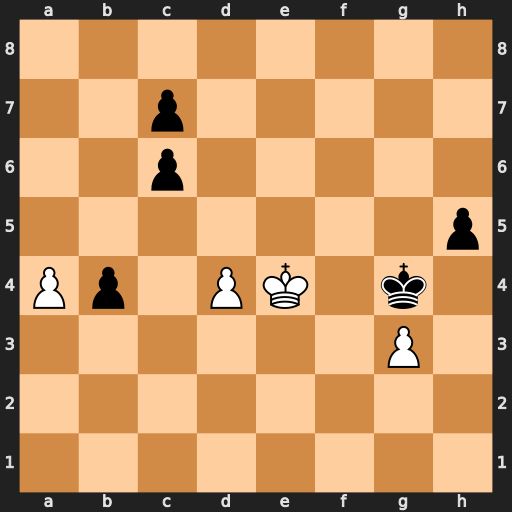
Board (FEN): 8/2p5/2p5/7p/Pp1PK1k1/6P1/8/8
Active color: w
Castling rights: -
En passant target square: -
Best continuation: a5 b3 Kd3 b2 Kc2 Kxg3 a6